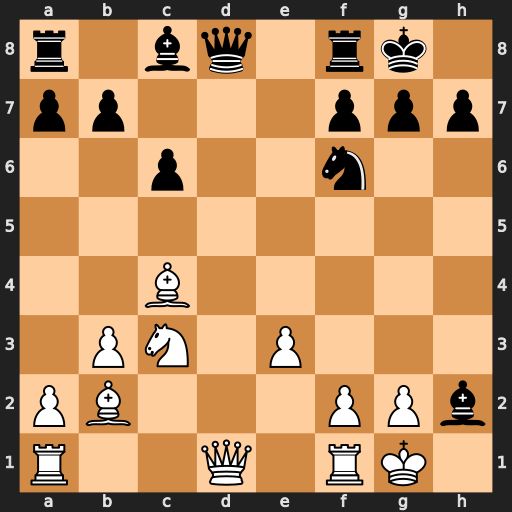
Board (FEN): r1bq1rk1/pp3ppp/2p2n2/8/2B5/1PN1P3/PB3PPb/R2Q1RK1
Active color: w
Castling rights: -
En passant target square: -
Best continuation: Kxh2 Ng4+ Kg1